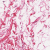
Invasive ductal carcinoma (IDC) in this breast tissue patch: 0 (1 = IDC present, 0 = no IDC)